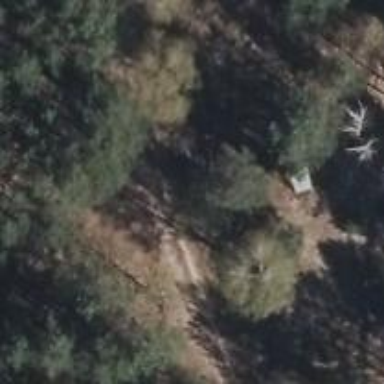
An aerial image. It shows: Hunting stand.